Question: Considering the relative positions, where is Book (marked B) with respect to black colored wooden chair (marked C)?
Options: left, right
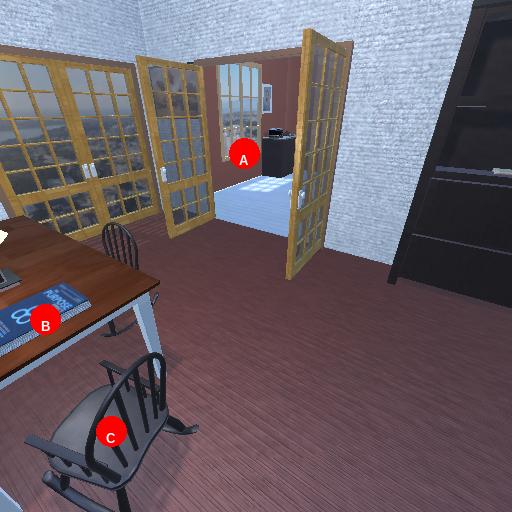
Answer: left